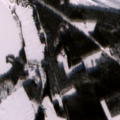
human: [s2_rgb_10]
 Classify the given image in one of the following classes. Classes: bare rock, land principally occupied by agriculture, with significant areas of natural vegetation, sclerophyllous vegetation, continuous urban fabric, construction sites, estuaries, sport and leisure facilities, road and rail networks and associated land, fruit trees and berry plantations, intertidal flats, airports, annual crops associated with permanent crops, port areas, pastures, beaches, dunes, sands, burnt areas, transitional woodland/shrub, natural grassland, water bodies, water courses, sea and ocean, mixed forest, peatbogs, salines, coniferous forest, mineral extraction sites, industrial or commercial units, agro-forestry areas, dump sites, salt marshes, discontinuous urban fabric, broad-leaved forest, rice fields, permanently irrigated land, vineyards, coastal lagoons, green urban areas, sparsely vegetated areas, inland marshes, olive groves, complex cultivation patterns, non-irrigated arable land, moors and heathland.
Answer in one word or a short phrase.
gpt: non-irrigated arable land, land principally occupied by agriculture, with significant areas of natural vegetation, coniferous forest, mixed forest, transitional woodland/shrub, water bodies